Question: I have a fixed width css dropdown menu and would like the slideout submenu to be variable width based on width of the text in the 'li'.

I tried this:
<URL>
but didn't work. All the examples I googled, talk about using float:left;width:100%;position:relative but everywhere I inserted it nothing changed.
Link to code: <URL>
My CSS is:
'''
<style type="text/css">
.pipe {margin-top:4px;}
.li_hover {color: #002398;}
.bottom_li {margin-bottom:6px;margin-top:2px;}
ul#nav li .bottom_li:hover > a{background:#E0E0E0;}
ul#nav, ul#nav ul {width:300px;list-style:none;margin:0;padding:0;position:absolute;z-index:9;border:1px solid #297BCE;}
ul#nav li li:hover > a{border:none;}
ul#nav li {position:relative;float:left;zoom:1; /*Needed for IE*/}
ul#nav li:hover > a{background:#E0E0E0;color:#297BCE;border-left:1px solid #297BCE;border-right:1px solid #297BCE;border-top:1px solid #E0E0E0;border-bottom:1px solid #E0E0E0;text-decoration:underline;}
ul#nav li:hover > ul{display:block;}
ul#nav li a{border:1px solid #FFFFFF;display:block;padding:4px 6px 4px 6px;color:#297BCE;font-weight:bold;font-family:Arial, Times New Roman, Tahoma;font-size:13px;text-decoration:none;}
ul#nav ul {padding-left:8px;padding-top:2px;display:none;position:absolute;width:150px;border:1px solid #297BCE;background:#E0E0E0;left:0;border-top:none;}
ul#nav ul li{background:#E0E0E0;color:#000;border:none;float:none;}
ul#nav ul li a{border:none;width:100%;padding:0;display:block;color:#000000;line-height:145%;font-size:12px;font-weight:normal;}
ul#nav ul li a:hover{border:none;width:150px;color:#297BCE;>}
ul#nav ul ul{position: absolute;top: 0;left: 100%;margin-left:-3px;display: none;}
ul#nav ul ul{padding-left:8px;position:absolute;width:150px;border:1px solid #297BCE;background:#E0E0E0;}
ul#nav ul li:hover ul{display: block;}
</style>
'''
My HTML is:
'''
<ul id="nav">
<li><a href="/ueber_uns.htm">About Us</a>
<ul>
<li><a href="#">Who We Are</a></li>
<li><a href="#">Our Goals</a></li>
<li><a href="#">Our Team</a></li>
<li><a href="#">Press</a>
<ul>
<li><a href="#">2006</a></li>
<li><a href="#">2007</a></li>
<li><a href="#">2008</a></li>
</ul>
</li>
<li><a href="#">Impressum</a></li>
<li class="bottom_li"><a href="#"><span class="li_hover">See all</span></a></li>
</ul>
</li>
<li class="pipe">|</li>
<li><a href="/ueber_uns.htm">About Us</a>
<ul>
<li><a href="#">Who We Are</a></li>
<li><a href="#">Our Goals</a></li>
<li><a href="#">Our Team</a></li>
<li><a href="#">Press</a>
<ul>
<li><a href="#">2006</a></li>
<li><a href="#">2007</a></li>
<li><a href="#">2008</a></li>
</ul>
</li>
<li><a href="#">Impressum</a></li>
<li class="bottom_li"><a href="#"><span class="li_hover">See all</span></a></li>
</ul>
</li>
<li class="pipe">|</li>
<li><a href="/ueber_uns.htm">About Us</a>
<ul>
<li><a href="#">Who We Are</a></li>
<li><a href="#">Our Goals</a></li>
<li><a href="#">Our Team</a></li>
<li><a href="#">Press</a>
<ul>
<li><a href="#">2006</a></li>
<li><a href="#">2007</a></li>
<li><a href="#">2008</a></li>
</ul>
</li>
<li><a href="#">Impressum</a></li>
<li class="bottom_li"><a href="#"><span class="li_hover">See all</span></a></li>
</ul>
</li>
</ul>
'''
Thanks for any advice in guiding me in the right direction.
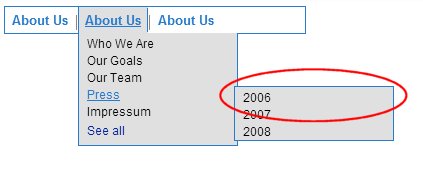
Answer: I took your fiddle and added a new CSS class "snug" to apply for the list of years. Basically "snug" will let the list be as wide as its widest list element. Check it out: <URL>
'''
// the CSS
ul#nav ul.snug{
width: auto;
}
ul#nav ul.snug li a{
display: inline;
padding-right: 6px;
width: auto;
}
// the HTML snippet
<ul id="nav">
<li><a href="/ueber_uns.htm">About Us</a>
<ul>
<li><a href="#">Who We Are</a>
</li>
<li><a href="#">Our Goals</a>
</li>
<li><a href="#">Our Team</a>
</li>
<li><a href="#">Press</a>
<ul class="snug">
<li><a href="#">2006</a>
</li>
<li><a href="#">2007</a>
</li>
<li><a href="#">2008</a>
</li>
</ul>
</li>
<li><a href="#">Impressum</a>
</li>
<li class="bottom_li"><a href="#"><span class="li_hover">See all</span></a>
</li>
</ul>
</li>
...
'''